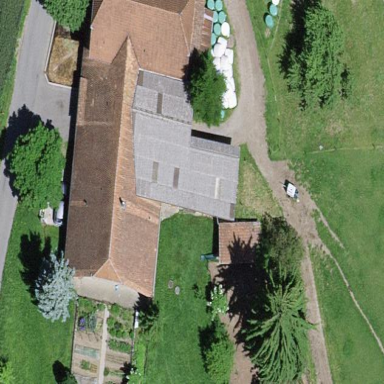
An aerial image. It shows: Farm building.